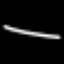
Label: line